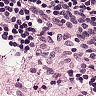
Metastatic tissue present: no